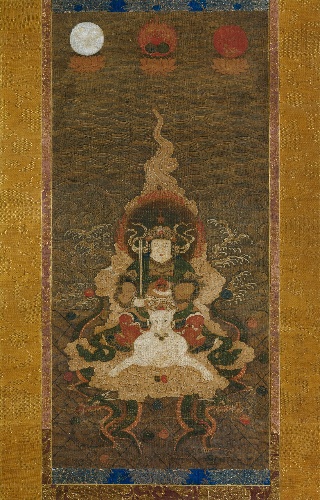
Title: 荼枳尼天像|Dakini
Date: 14th century
Object type: Hanging scroll
Classification: Paintings
Medium: Hanging scroll; ink, color, and gold on hemp
Culture: Japan
Period: Nanbokuchō period (1336–92)
Dimensions: Image: 29 1/2 in. × 13 in. (74.9 × 33 cm)
Other (with mounting): 64 1/8 × 19 1/2 in. (162.9 × 49.5 cm)
Other (with mounting and rollers): 21 3/4 in. (55.2 cm)
Department: Asian Art
Credit line: Purchase, Friends of Asian Art Gifts, in honor of Wen C. Fong, 2000
Accession year: 2000
Repository: Metropolitan Museum of Art, New York, NY
Tags: Swords|Dragons|Foxes|Deities